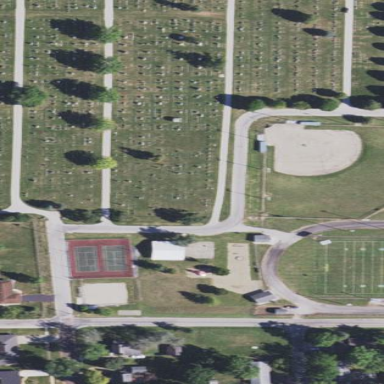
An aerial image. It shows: Cemetery.